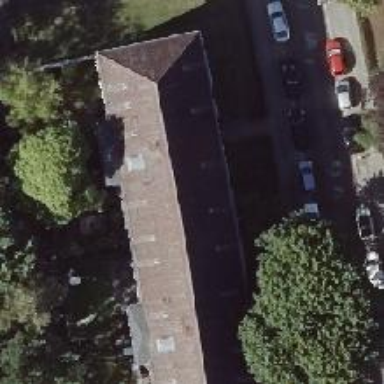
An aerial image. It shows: Apartment building with hipped roof.